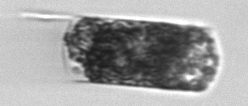
Label: Hemiaulus